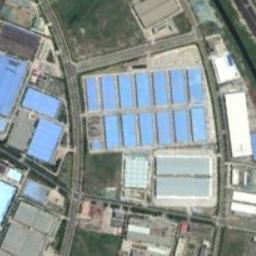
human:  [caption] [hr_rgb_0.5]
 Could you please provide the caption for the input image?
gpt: The industrial area has some neatly arranged blue workshops and other colors of workshops and some roads go through the industrial area .

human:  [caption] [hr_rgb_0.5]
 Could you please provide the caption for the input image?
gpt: There are many houses of different shapes and sizes in the industrial zone .

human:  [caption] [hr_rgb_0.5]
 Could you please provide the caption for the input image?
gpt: The buildings in the industrial area are juxtaposed .

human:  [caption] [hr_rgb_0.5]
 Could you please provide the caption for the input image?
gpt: Neatly planned factories and roads in an industrial area with large green areas .

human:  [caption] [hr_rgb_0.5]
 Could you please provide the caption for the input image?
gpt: There are blue buildings and green lawns on the industrial area .